Question: I'm trying to create an hierarchic window that contains 3 views using CMDIChildWnd, 2 CSplitterWnd's and 3 CFormView's:
1. A form view that contains a static control
2. A form to display the main window that I use to view a PDF document
3. A side panel for some actions related to the main view
The main splitter (containing the MainView and TaskPane) is initialized with 1 row and 2 columns.
The second splitter contains 2 rows and 1 column, containing the Tabs and the main splitter.
This image describes how it should be built:

My problem is that the MainView has no focus and therefore, the tool bar buttons are not enabled for zooming, saving as, etc...
When I'm not using the Banner Splitter, it works fine.
I tried the setActivePane() setFocus() setActiveWindow()
Here is how I create it in the CChildFrame::OnCreateClient()
'''
if (m_BannerSplitter->CreateStatic(this, 2, 1))
{
m_BannerSplitter->CreateView(0,
0,
RUNTIME_CLASS(CBannerView),
CSize(r.Width(),28),
pContext);
m_splitter->CreateStatic(m_BannerSplitter,
1,
2,
WS_CHILD | WS_VISIBLE | WM_SHOWWINDOW,
m_BannerSplitter->IdFromRowCol(1,0));
}
else
{
m_splitter->CreateStatic(this, 1, 2);
}
m_splitter->CreateView(0,
0,
RUNTIME_CLASS(CMainView),
CSize(r.Width()-m_splitter->m_iRightTabFullWidth-14,1),
pContext);
m_splitter->CreateView(0,
1,
RUNTIME_CLASS(CTasksView),
CSize(m_splitter->m_iRightTabFullWidth, 1),
pContext);
m_splitter->SetColumnInfo(1,
m_splitter->m_iRightTabFullWidth,
m_splitter->m_iRightTabFullWidth);
'''
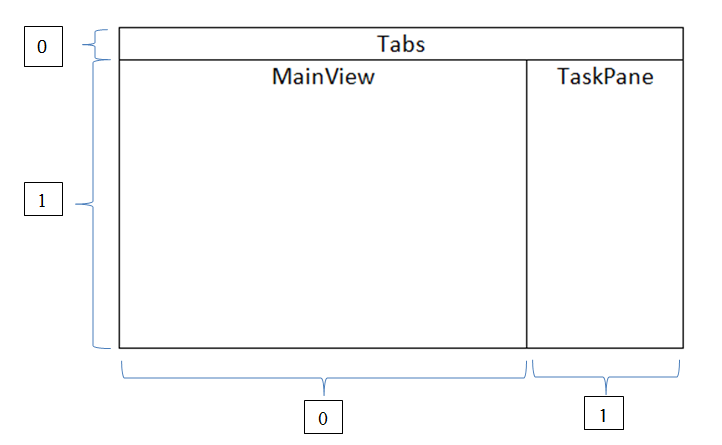
Answer: I have found the solution and it was pretty simply.
The object contains the splitters is a CMDIChildWnd that has SetActiveView(CView * view) function.
So I tried to get the view using:
'''
CView *mainView = (CView *)m_splitter->GetDlgItem(m_splitter->IdFromRowCol(0, 0));
'''
and than used from the CChildFrame::OnCreateClient() event
'''
SetActiveView(mainView);
'''